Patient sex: M
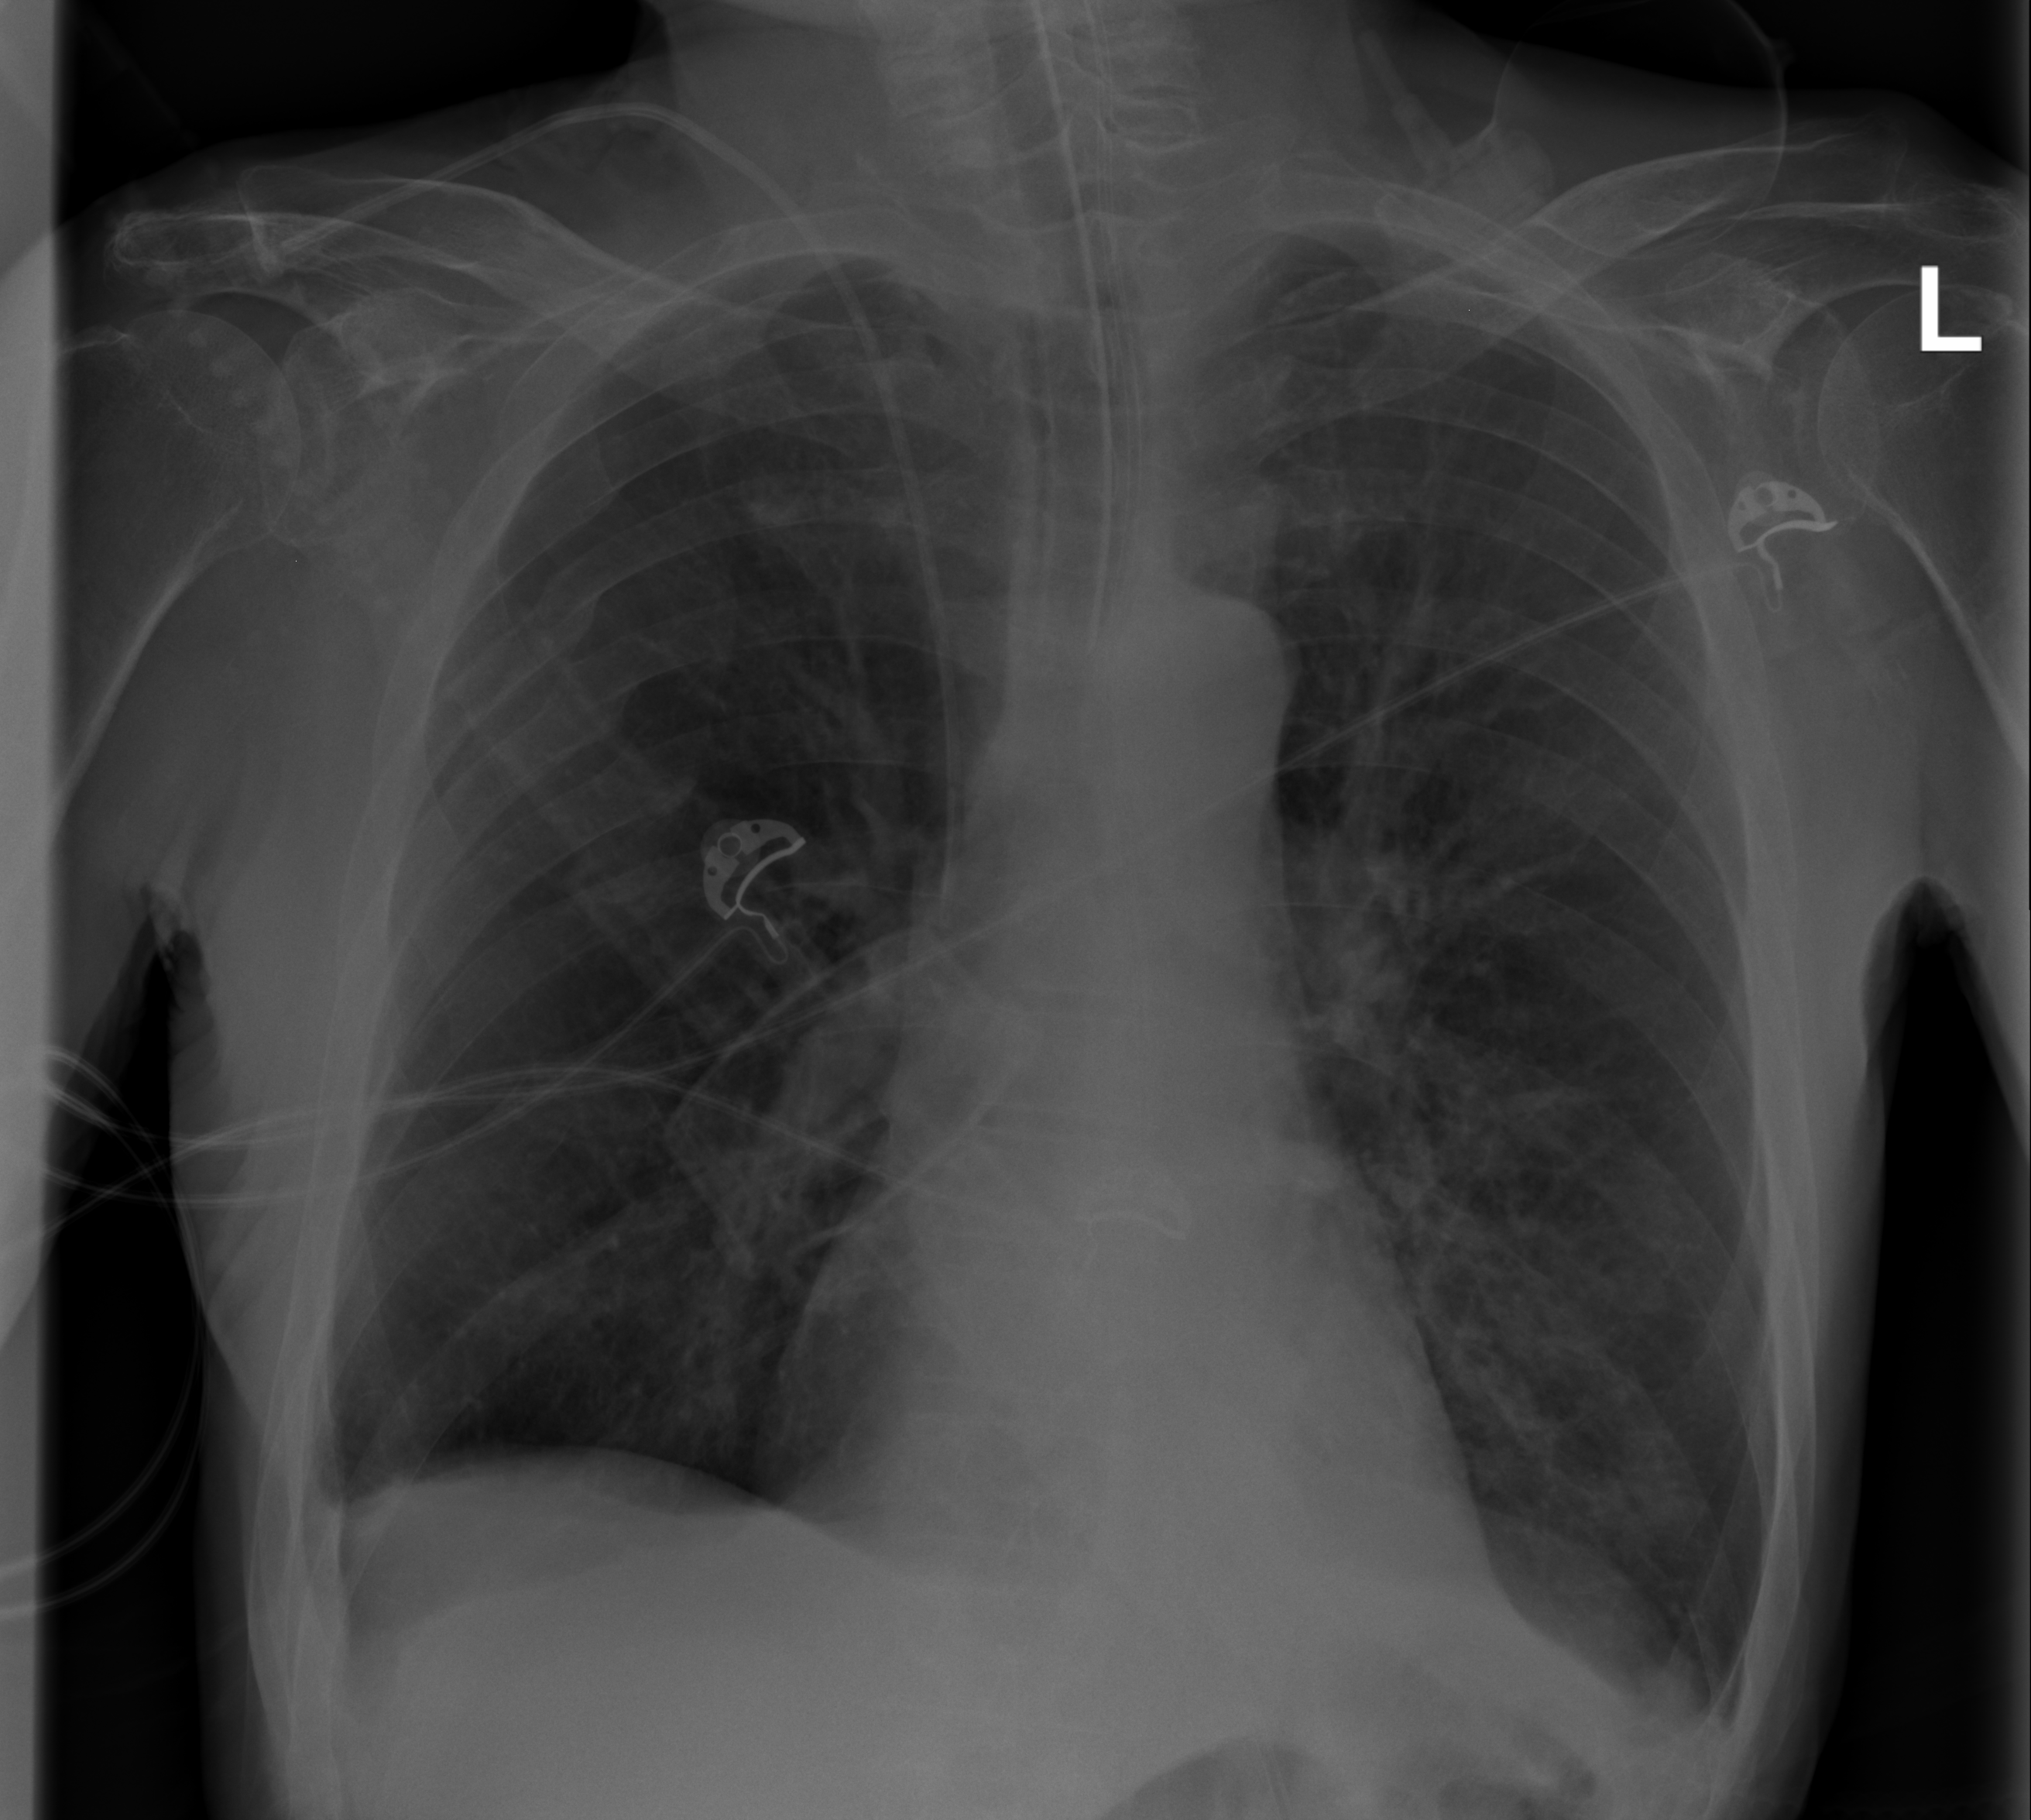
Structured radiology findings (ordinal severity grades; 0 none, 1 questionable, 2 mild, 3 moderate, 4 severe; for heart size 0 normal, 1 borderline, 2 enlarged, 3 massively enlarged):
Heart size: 0
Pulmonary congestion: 0
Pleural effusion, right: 0
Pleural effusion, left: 0
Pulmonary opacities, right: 0
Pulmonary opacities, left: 2
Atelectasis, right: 0
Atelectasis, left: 0